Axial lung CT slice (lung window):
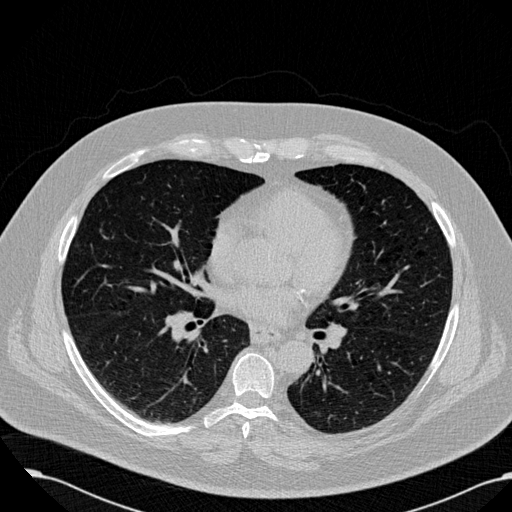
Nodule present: no